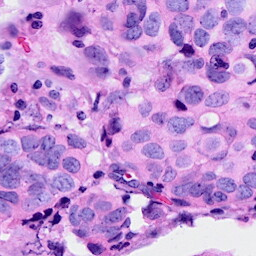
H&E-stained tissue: Breast